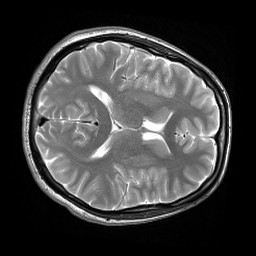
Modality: T2w
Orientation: axial
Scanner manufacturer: siemens
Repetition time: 3.9 s
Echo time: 0.076 s